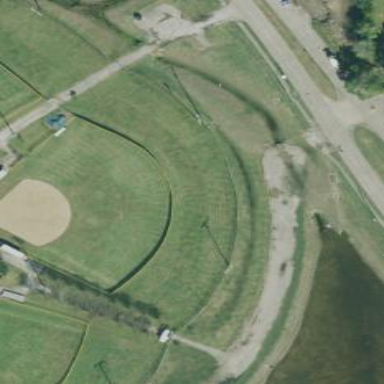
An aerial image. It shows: Softball pitch for leisure sports.